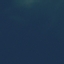
Label: SeaLake